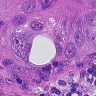
Metastatic tissue present: yes